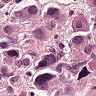
Metastatic tissue present: yes